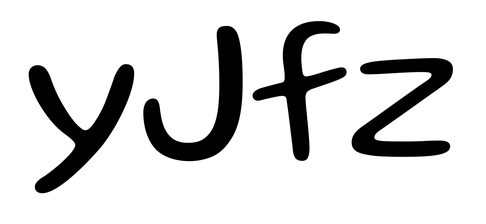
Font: Gluten_Light